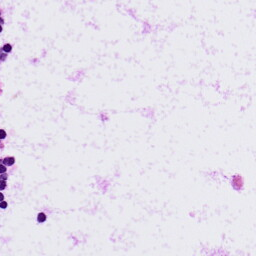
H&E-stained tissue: LymphNode